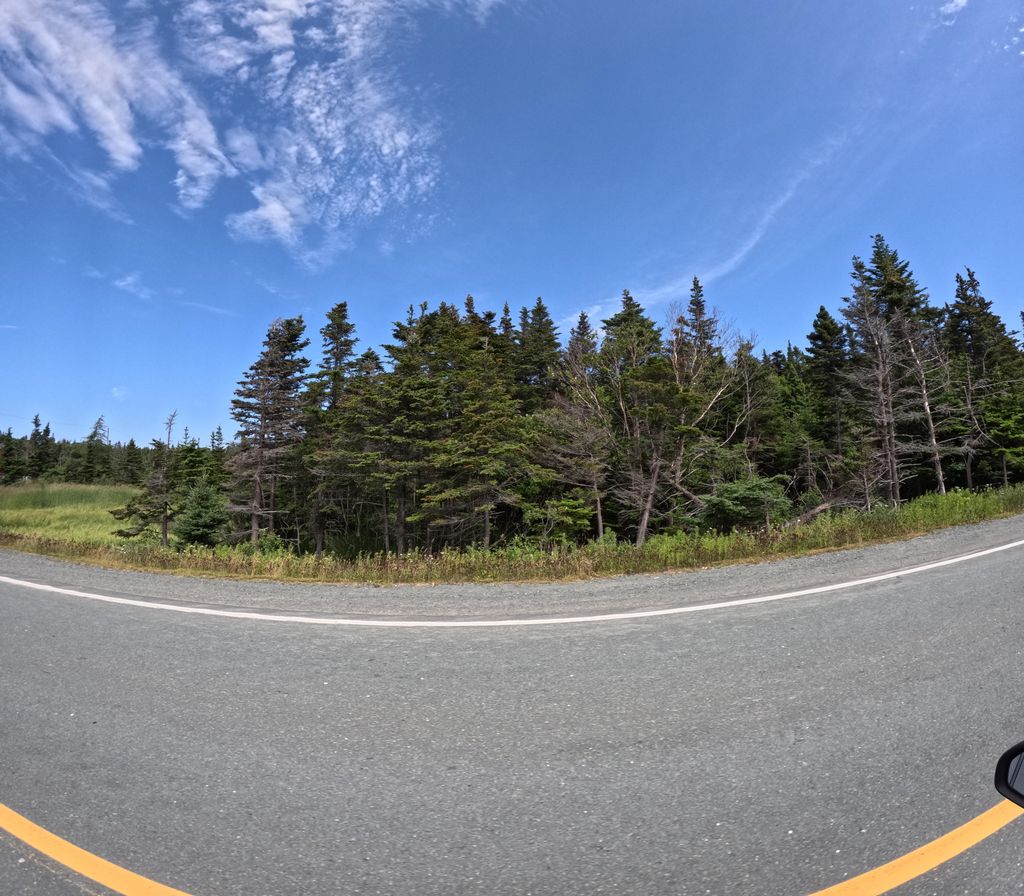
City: st_johns